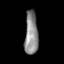
Tissue: lung
Cell type: Others
Senescence score: 0.2148
Nuclear area (px): 563
Mean DAPI intensity: 139.634